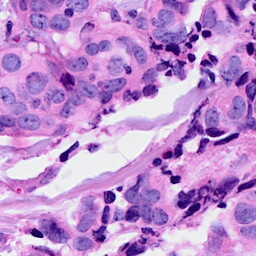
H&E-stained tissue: Breast